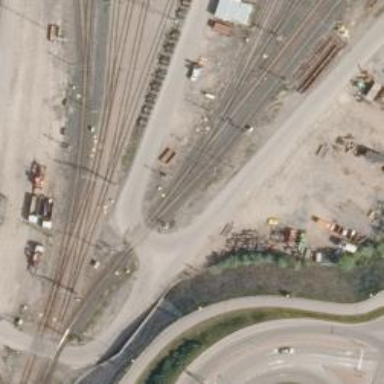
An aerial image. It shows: Level crossing along the railway.